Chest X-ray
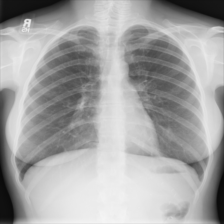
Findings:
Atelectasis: negative
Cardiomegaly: negative
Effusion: negative
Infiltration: negative
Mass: negative
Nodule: positive
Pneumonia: negative
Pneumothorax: negative
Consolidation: negative
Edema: negative
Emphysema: negative
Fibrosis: negative
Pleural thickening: negative
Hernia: negative